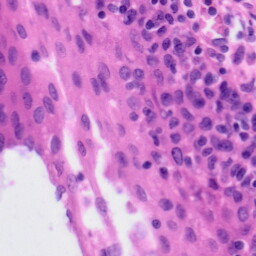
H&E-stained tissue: Tonsil